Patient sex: M
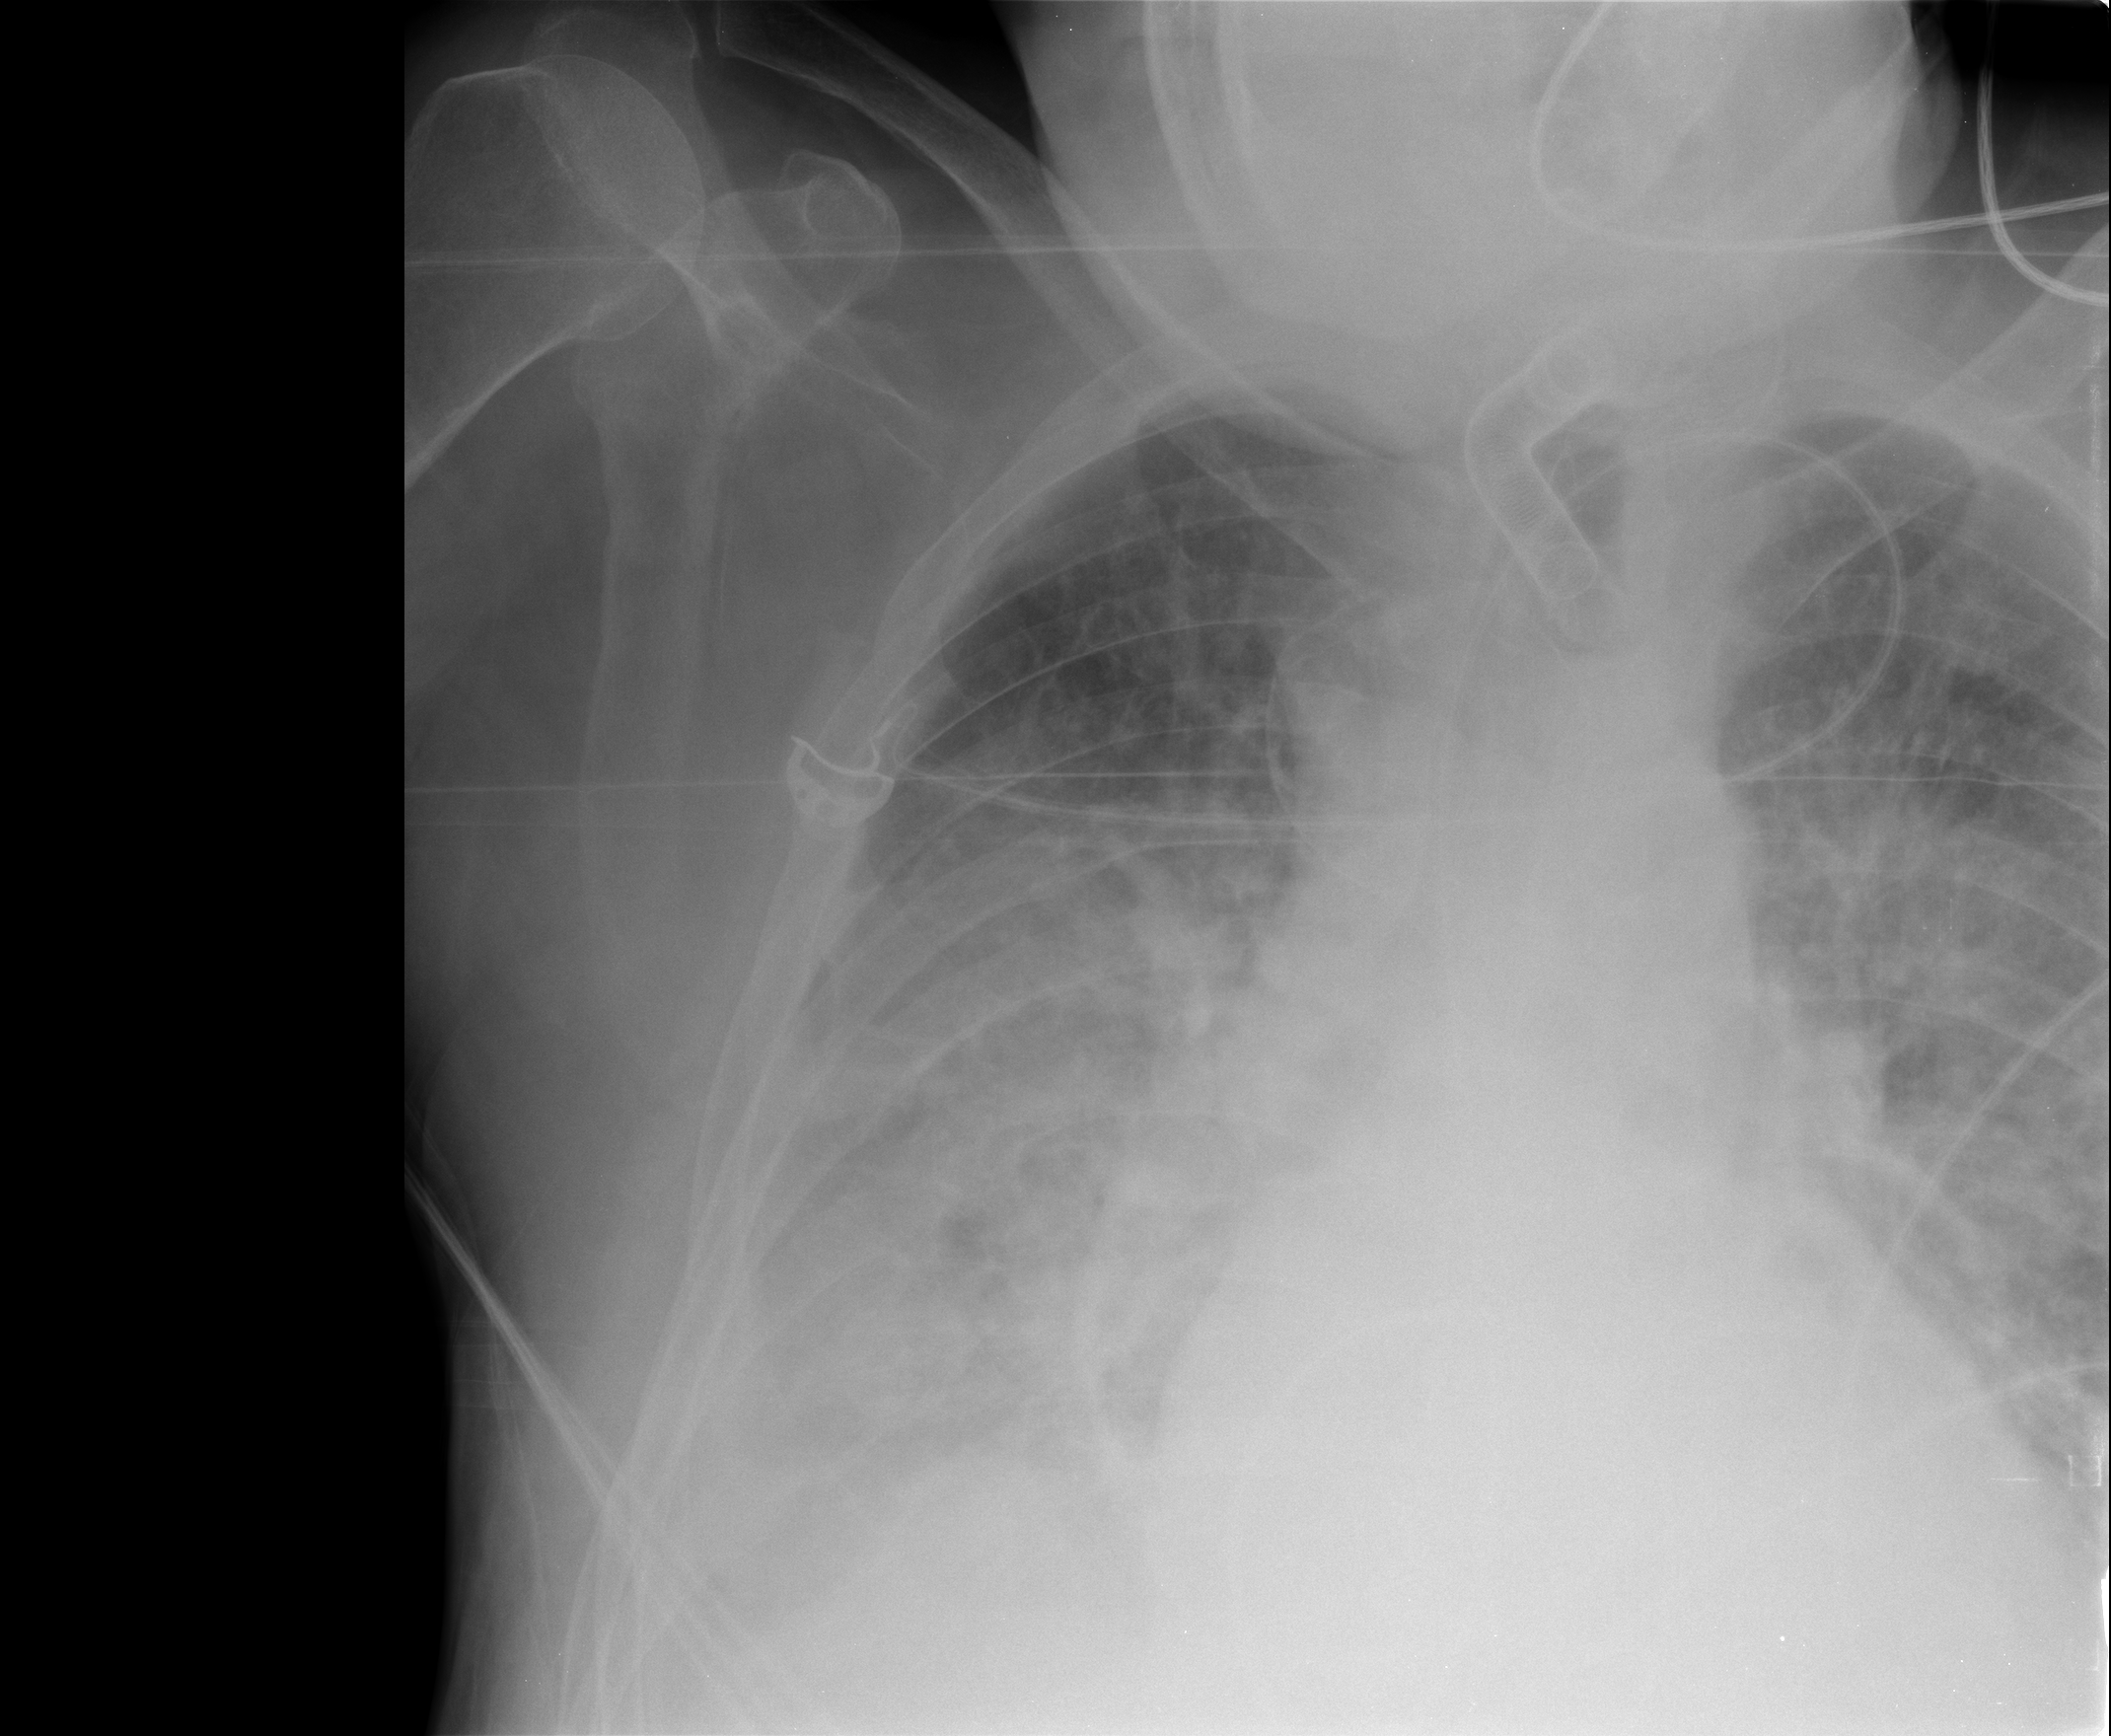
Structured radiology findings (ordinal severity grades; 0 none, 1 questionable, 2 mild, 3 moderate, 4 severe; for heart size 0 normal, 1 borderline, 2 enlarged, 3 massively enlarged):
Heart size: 2
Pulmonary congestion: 3
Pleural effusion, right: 3
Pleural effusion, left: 2
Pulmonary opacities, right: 3
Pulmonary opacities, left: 3
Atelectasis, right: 3
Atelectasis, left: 3